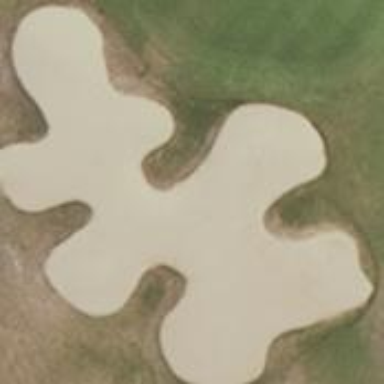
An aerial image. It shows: Bunker on golf course.